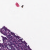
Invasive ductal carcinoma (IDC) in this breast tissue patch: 0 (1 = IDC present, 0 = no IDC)